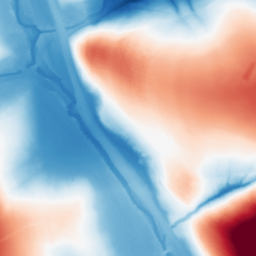
Category: morphological
Decomposition family: tophat_combined
Decomposition parameters: size: 100
Upsampling method: bilinear
Upsampling parameters: scale: 4
Upsampling scale: 4